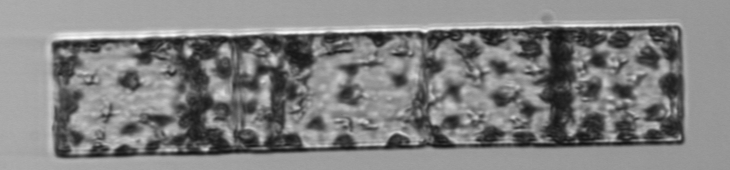
Label: Guinardia_flaccida